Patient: sex M, age 74
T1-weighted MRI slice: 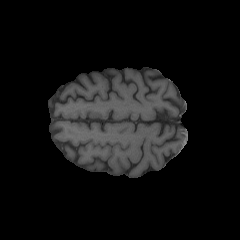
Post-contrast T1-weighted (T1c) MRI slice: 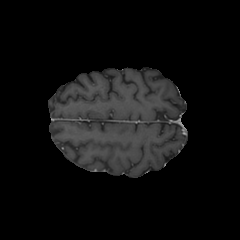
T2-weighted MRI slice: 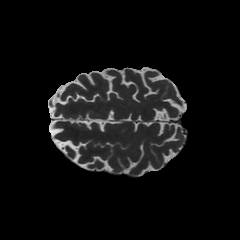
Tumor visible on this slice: no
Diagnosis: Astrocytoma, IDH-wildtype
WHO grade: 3